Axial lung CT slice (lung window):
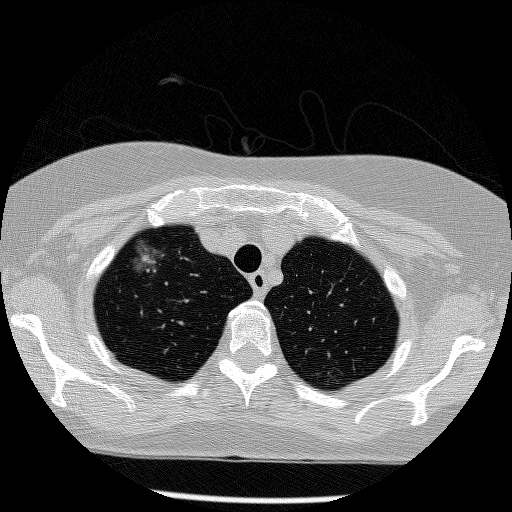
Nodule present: yes
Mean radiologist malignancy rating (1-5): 4.5